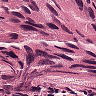
Metastatic tissue present: yes